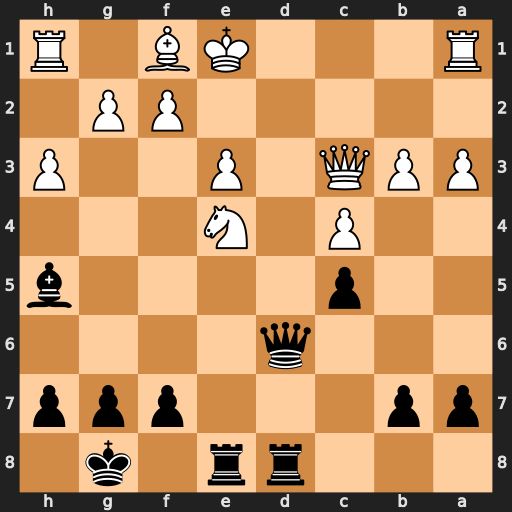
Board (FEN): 3rr1k1/pp3ppp/3q4/2p4b/2P1N3/PPQ1P2P/5PP1/R3KB1R
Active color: b
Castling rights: KQ
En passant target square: -
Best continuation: Qd1+ Rxd1 Rxd1#